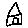
Label: house